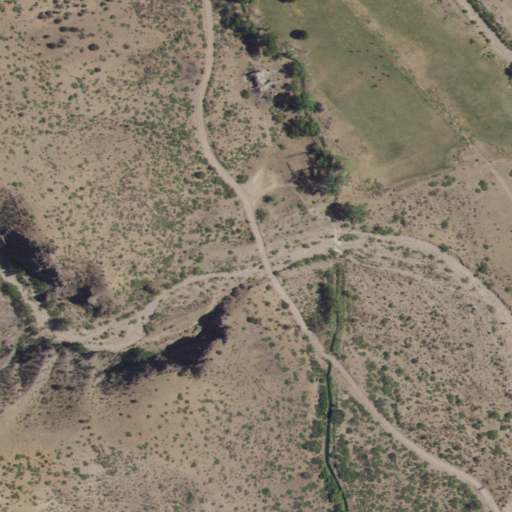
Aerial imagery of valley in New Mexico named Whitewater Canyon containing only shrub